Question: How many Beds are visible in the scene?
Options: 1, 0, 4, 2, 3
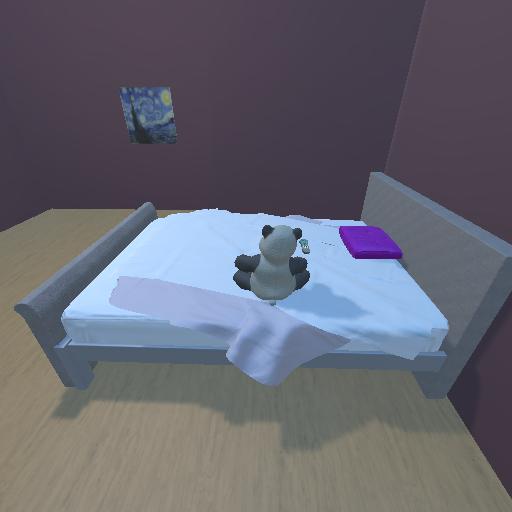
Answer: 1